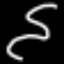
Label: squiggle